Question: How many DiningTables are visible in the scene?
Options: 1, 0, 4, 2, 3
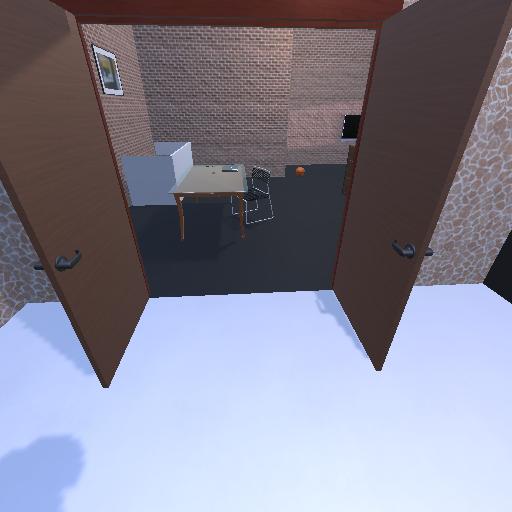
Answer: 1